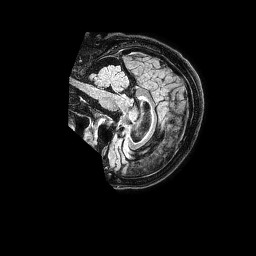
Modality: FLAIR
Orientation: sagittal
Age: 69
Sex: male
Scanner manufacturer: philips
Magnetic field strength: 1.5 T
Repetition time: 4.8 s
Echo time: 0.3 s